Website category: jobs
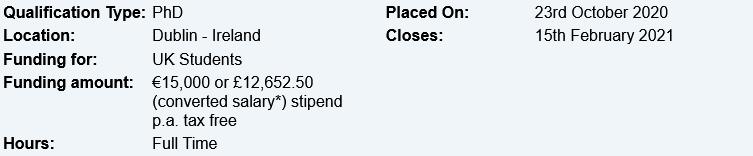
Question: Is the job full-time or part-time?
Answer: Full Time

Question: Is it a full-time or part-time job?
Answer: Full Time

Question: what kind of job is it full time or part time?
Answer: Full Time

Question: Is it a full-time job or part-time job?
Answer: Full Time

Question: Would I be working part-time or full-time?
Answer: Full Time

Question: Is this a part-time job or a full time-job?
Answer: Full Time

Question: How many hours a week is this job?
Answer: Full Time

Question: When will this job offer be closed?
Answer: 15th February 2021

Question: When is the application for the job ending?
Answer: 15th February 2021

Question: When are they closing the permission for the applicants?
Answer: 15th February 2021

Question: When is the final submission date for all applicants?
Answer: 15th February 2021

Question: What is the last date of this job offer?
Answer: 15th February 2021

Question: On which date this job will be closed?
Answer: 15th February 2021

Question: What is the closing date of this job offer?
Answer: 15th February 2021

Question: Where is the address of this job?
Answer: Dublin - Ireland

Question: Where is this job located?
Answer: Dublin - Ireland

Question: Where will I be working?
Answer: Dublin - Ireland

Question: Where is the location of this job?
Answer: Dublin - Ireland

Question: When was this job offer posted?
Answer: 23rd October 2020

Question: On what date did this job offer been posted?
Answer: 23rd October 2020